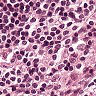
Metastatic tissue present: no